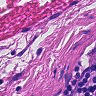
Metastatic tissue present: yes